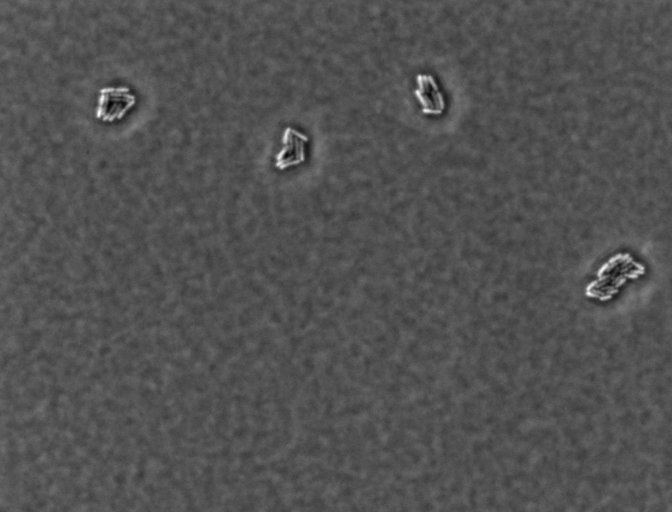
Salmonella enterica Enteritidis